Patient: sex F, age 60
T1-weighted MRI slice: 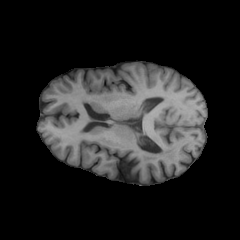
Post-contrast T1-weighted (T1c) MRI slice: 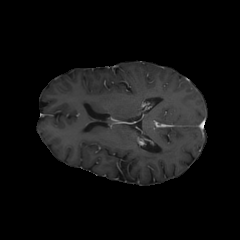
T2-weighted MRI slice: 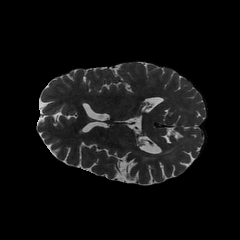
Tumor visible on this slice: yes
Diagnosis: Glioblastoma, IDH-wildtype
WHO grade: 4